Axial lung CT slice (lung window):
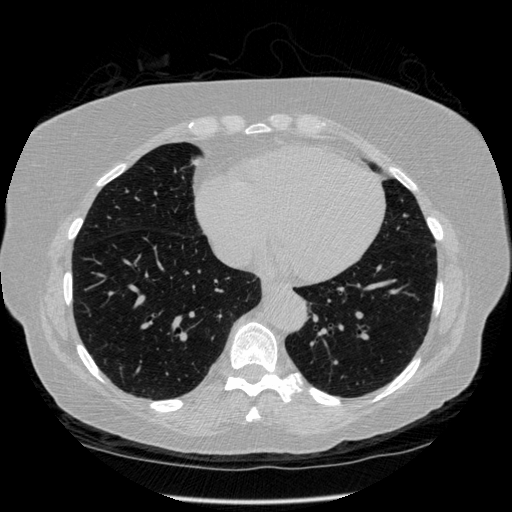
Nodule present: no